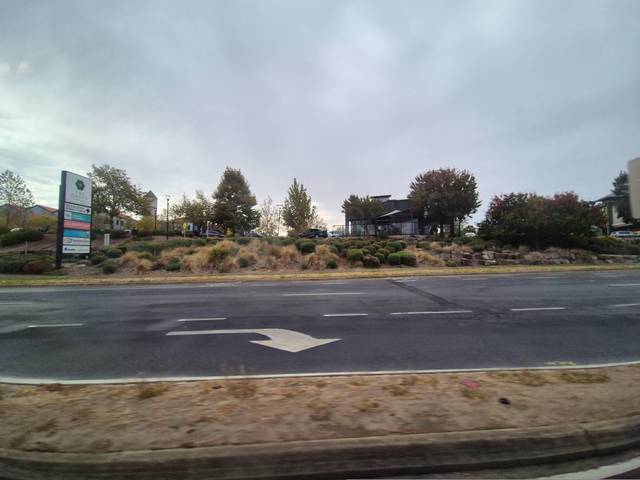
Region: Australia
Coordinates: -34.791, 138.696